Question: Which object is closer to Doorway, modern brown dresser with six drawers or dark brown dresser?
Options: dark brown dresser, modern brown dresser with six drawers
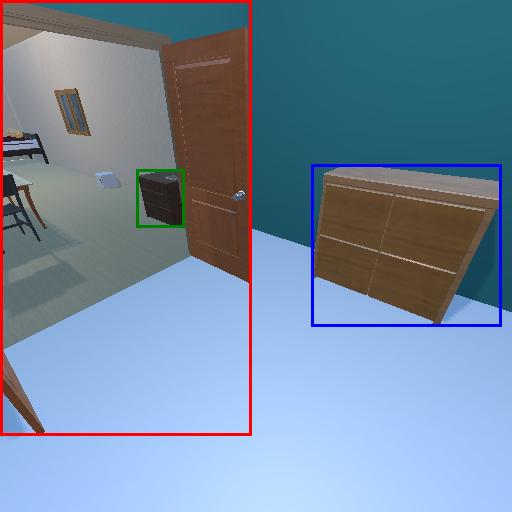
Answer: dark brown dresser